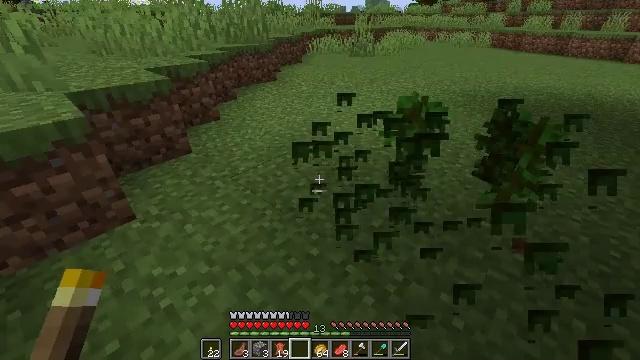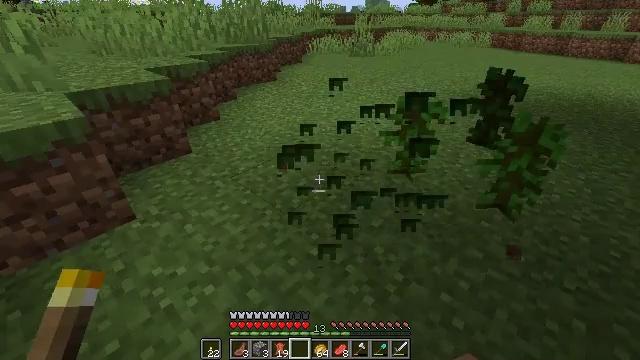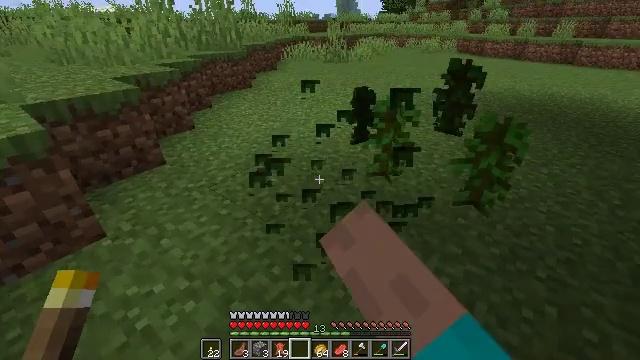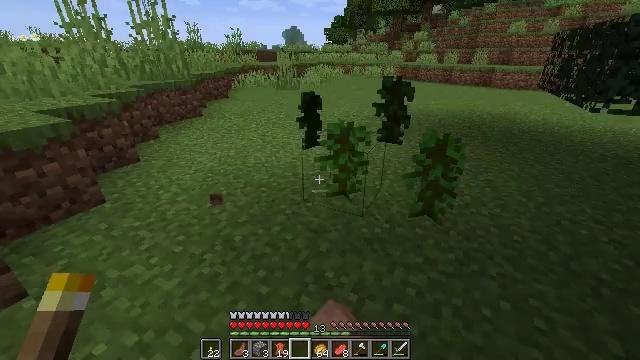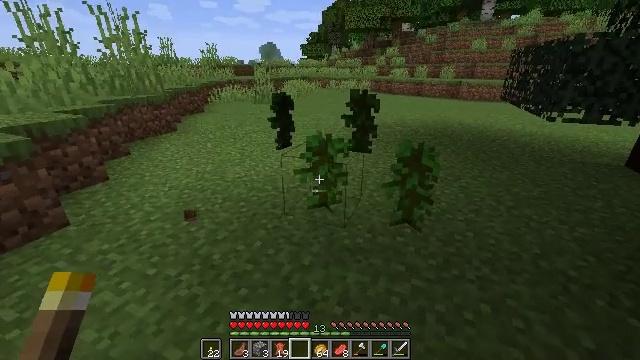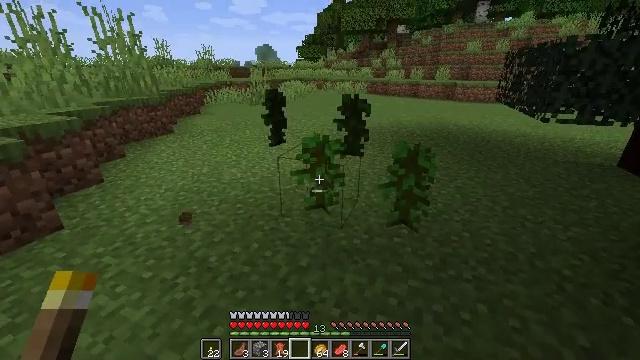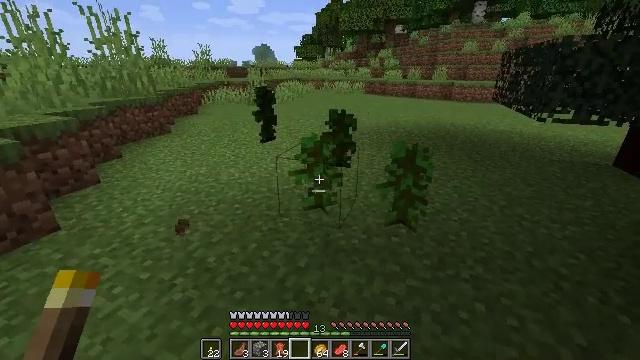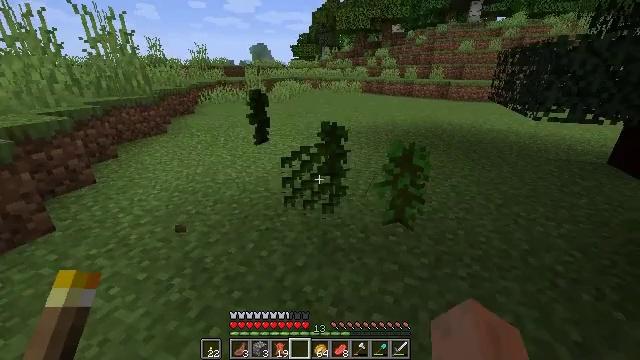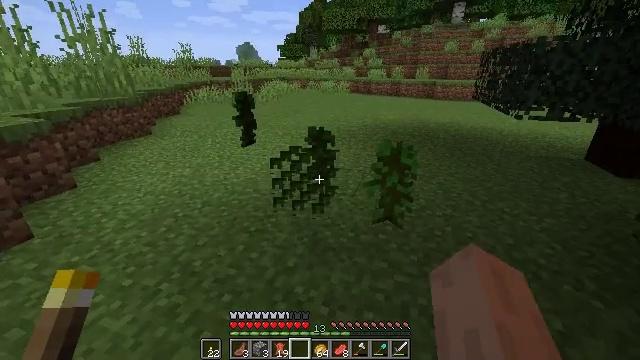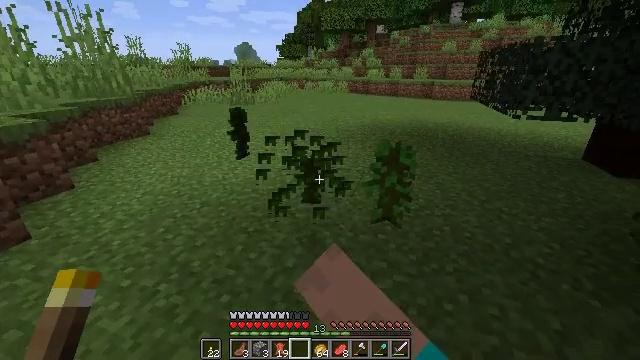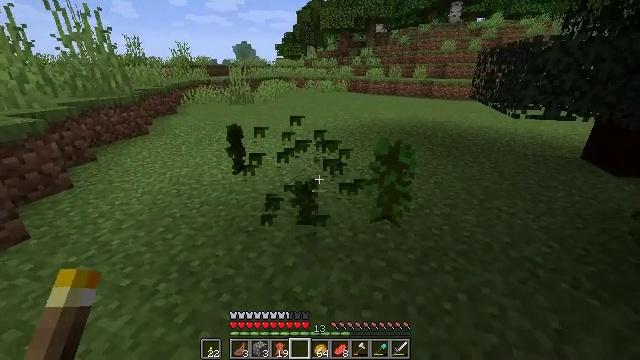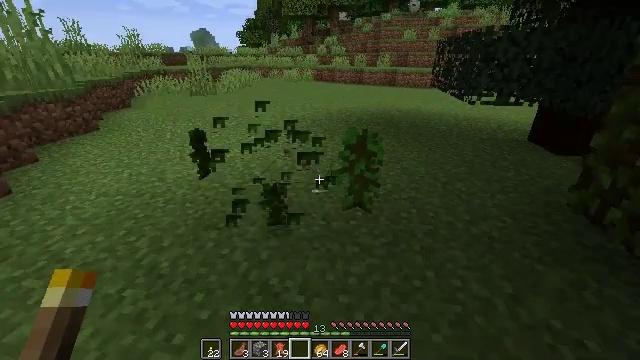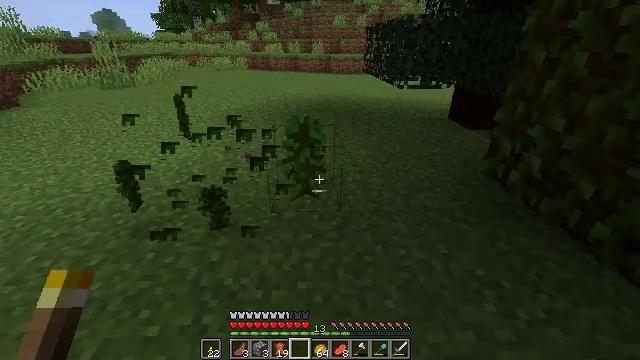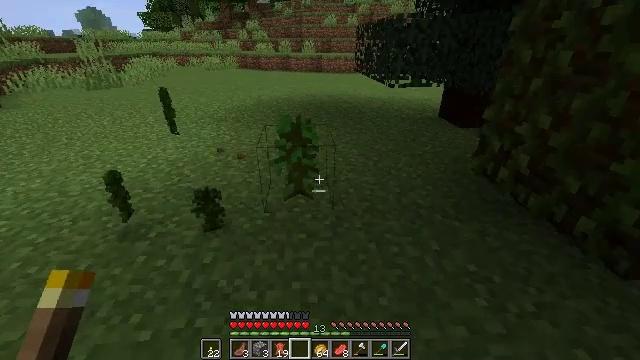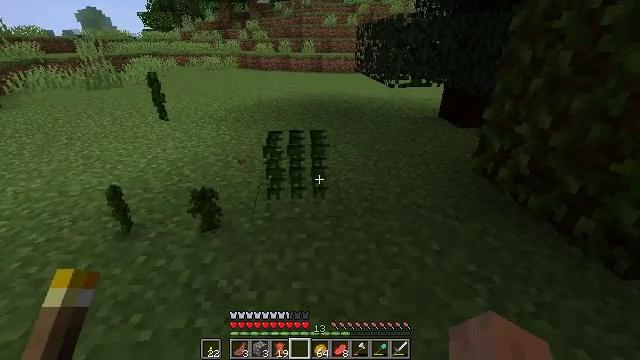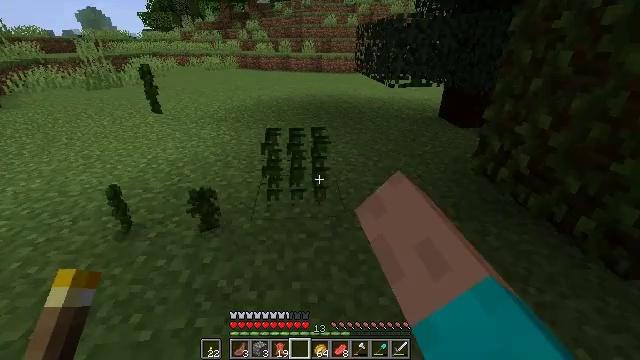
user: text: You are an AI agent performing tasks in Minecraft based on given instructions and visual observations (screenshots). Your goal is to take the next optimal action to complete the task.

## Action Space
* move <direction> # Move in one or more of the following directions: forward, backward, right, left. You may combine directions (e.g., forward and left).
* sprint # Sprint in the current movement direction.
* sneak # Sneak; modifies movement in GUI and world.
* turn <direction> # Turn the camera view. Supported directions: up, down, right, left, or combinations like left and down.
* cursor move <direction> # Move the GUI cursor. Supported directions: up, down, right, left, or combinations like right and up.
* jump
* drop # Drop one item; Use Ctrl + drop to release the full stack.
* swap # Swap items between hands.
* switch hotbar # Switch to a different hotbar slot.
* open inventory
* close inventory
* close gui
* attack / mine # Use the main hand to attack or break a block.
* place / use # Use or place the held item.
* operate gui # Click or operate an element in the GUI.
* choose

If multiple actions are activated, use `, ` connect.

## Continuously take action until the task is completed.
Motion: motion action
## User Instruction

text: Mine the jungle sapling from the tree.
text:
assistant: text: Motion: attack / mine
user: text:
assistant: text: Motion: turn right and up, attack / mine
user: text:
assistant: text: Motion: turn right and up
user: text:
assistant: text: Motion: turn right and up
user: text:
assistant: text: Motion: no_op
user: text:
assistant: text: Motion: no_op
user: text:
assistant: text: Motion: attack / mine
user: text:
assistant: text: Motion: turn right, attack / mine
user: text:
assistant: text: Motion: attack / mine
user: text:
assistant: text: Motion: no_op
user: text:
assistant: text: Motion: turn right and down
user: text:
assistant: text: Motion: turn right and down
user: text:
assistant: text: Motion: turn right
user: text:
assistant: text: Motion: attack / mine
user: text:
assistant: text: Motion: attack / mine
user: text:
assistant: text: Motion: attack / mine
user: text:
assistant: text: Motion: no_op
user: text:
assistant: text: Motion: turn left
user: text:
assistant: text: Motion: no_op